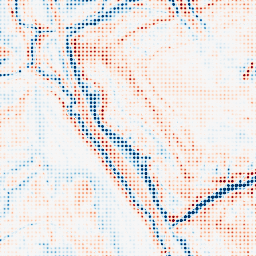
Category: edge_preserving
Decomposition family: bilateral
Decomposition parameters: d: 21
sigma_color: 50
sigma_space: 150
Upsampling method: sinc_hamming
Upsampling parameters: scale: 8
kernel_size: 4
Upsampling scale: 8